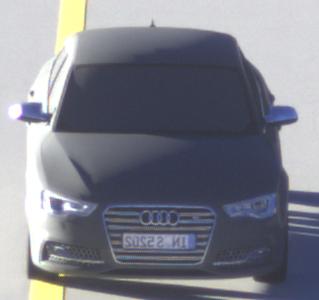
Make: Audi
Model: S5
Detailed model: F5
Model produced from: 2016
Model produced until: 2019
Doors: 2
Color: gray
Road condition: dry road
Daytime: sunrise or sunset
Contrast: low contrast